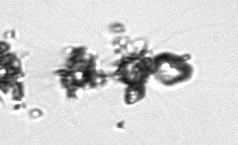
Label: Thalassiosira_TAG_external_detritus